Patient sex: M
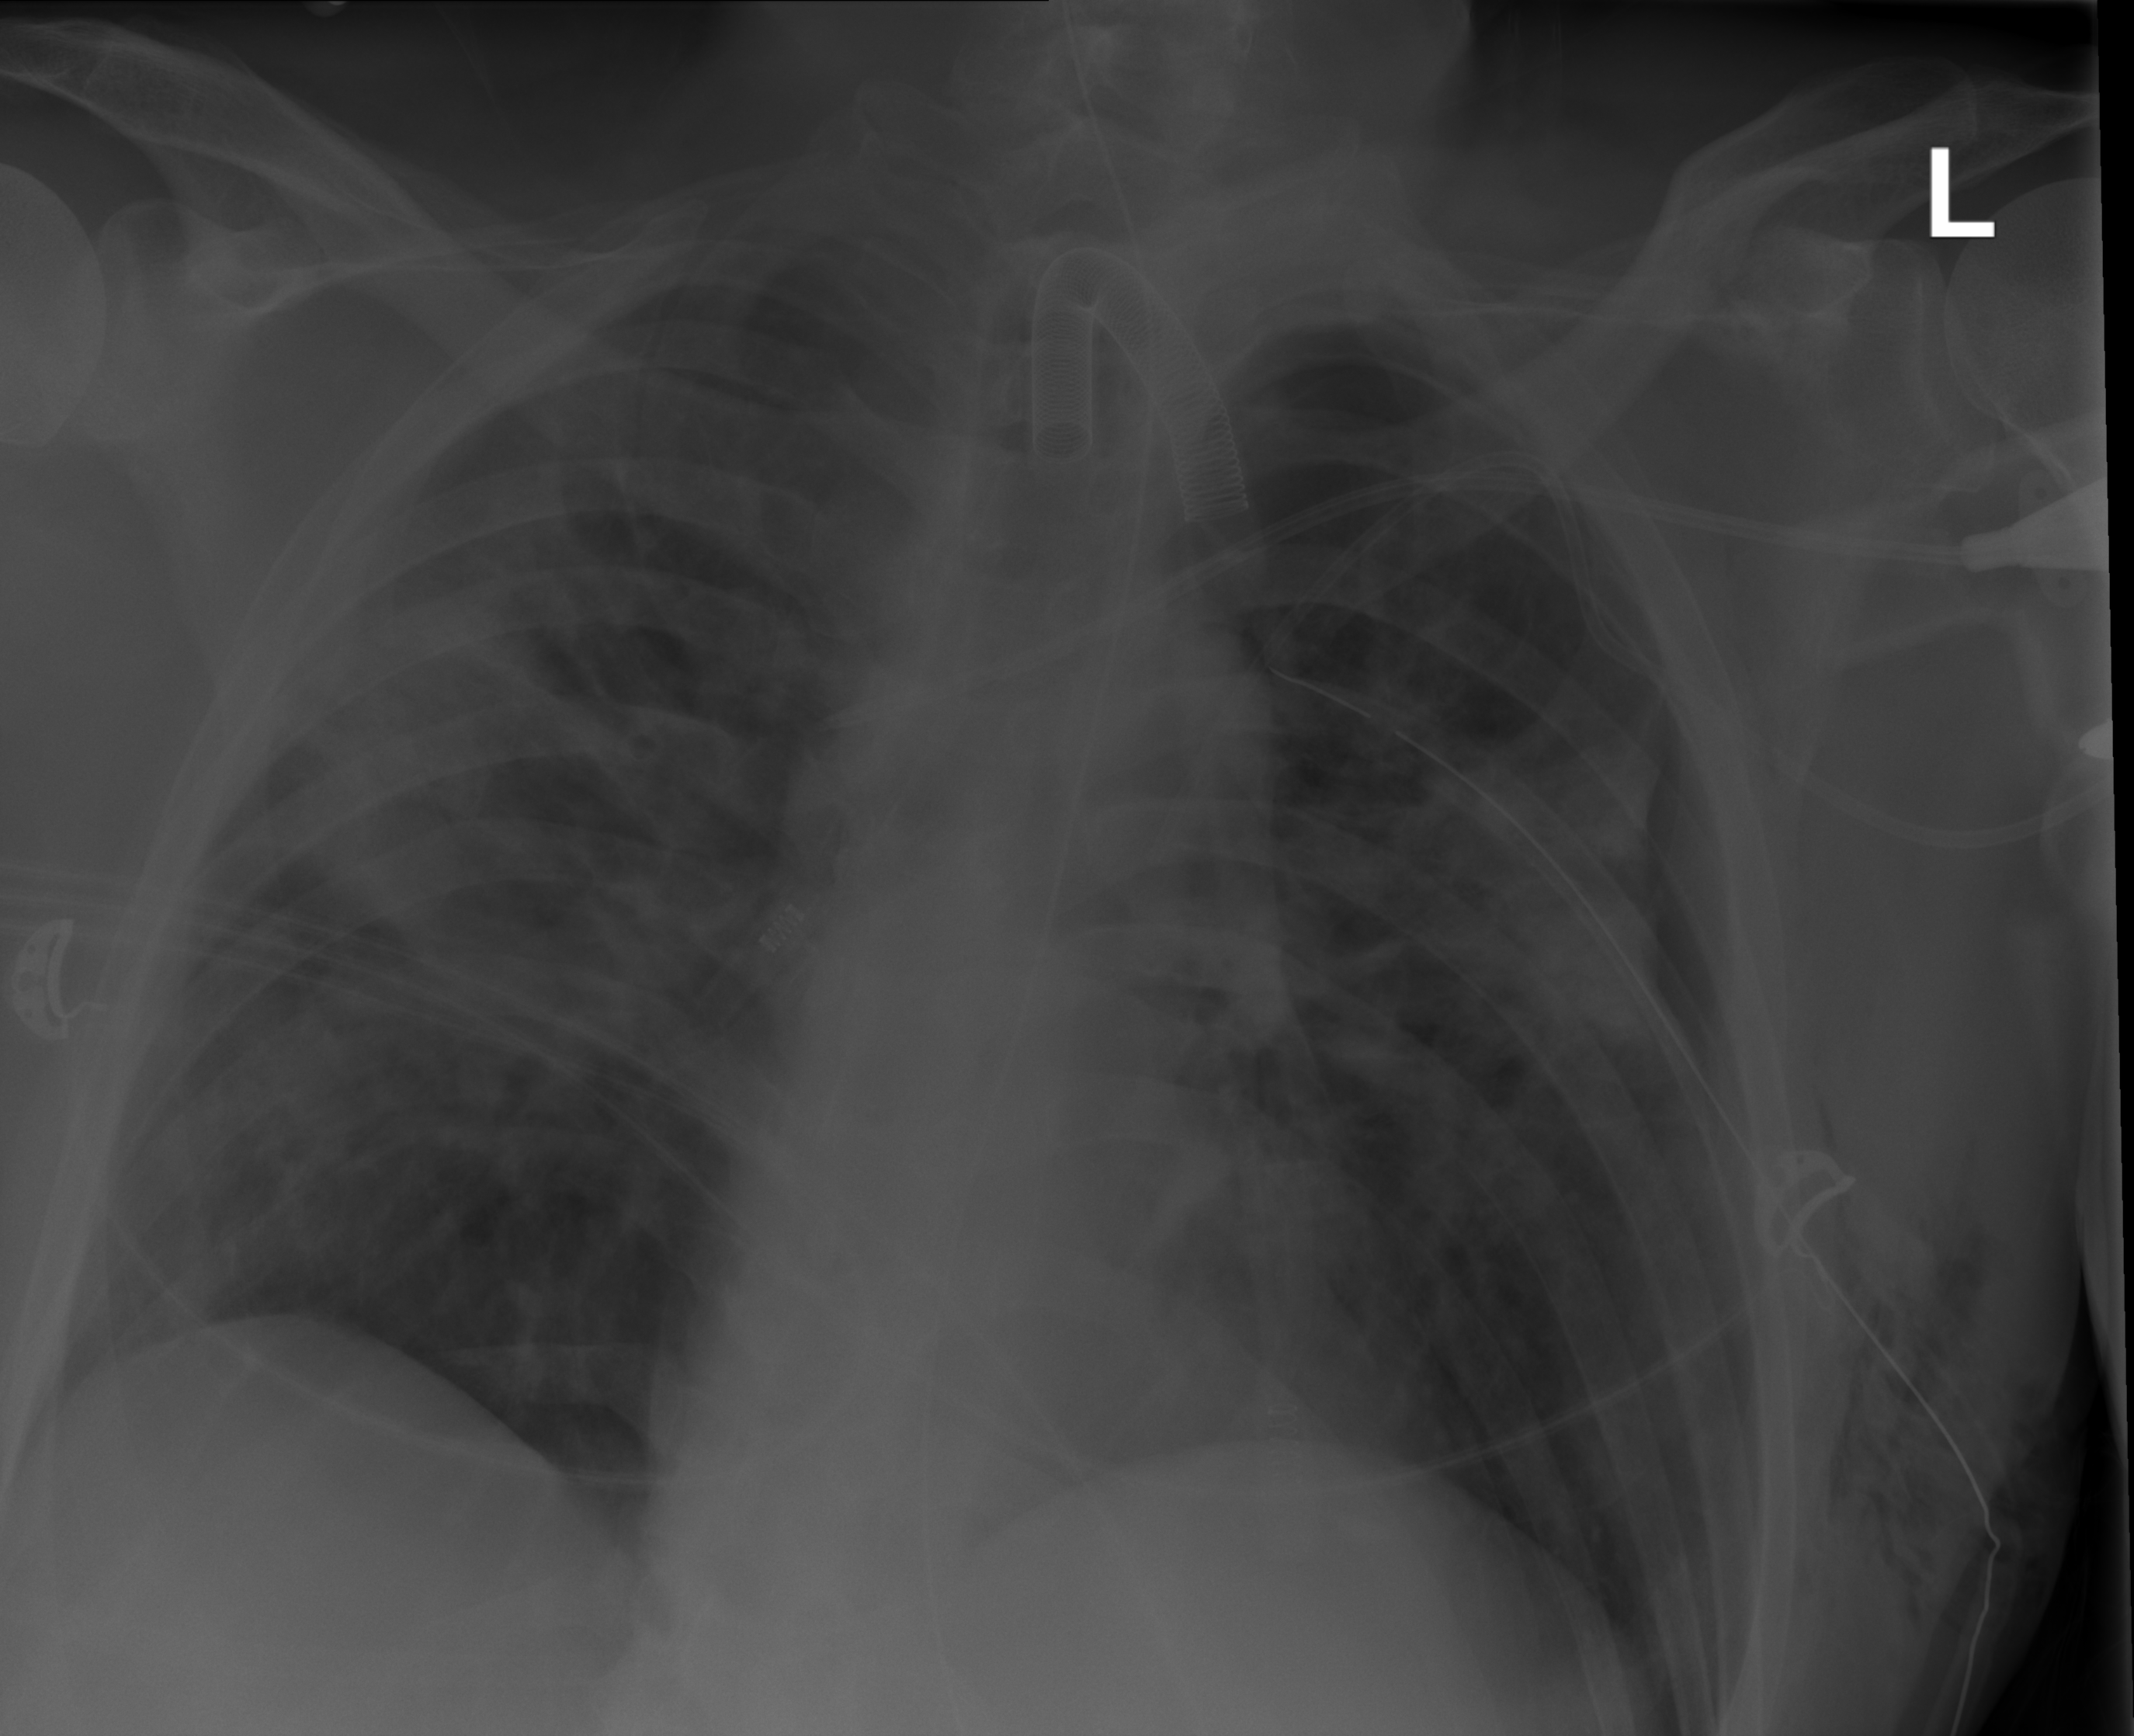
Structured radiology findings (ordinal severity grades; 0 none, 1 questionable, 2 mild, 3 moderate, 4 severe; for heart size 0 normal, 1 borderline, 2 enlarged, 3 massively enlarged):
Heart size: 0
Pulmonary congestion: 0
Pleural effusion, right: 0
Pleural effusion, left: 0
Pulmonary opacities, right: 3
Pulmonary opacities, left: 3
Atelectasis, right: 2
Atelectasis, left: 2